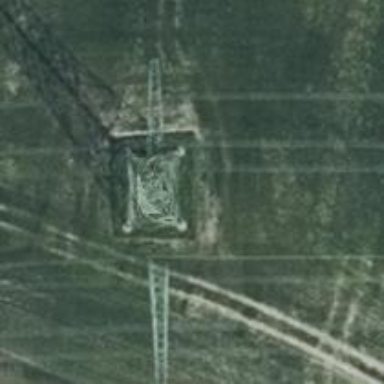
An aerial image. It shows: Power tower.